Question: From what I have I'm needing totals for the year:

I used following query;
'''
SELECT
strftime('%Y', Timestamp) AS year,
substr('JanFebMarAprMayJunJulAugSepOctNovDec', 1 + 3*strftime('%m', Timestamp), -3) AS month,
SUM(snowDepth) AS depth
FROM DiaryData
GROUP BY year, month
ORDER BY year DESC
'''
I have following columns :
'''
Timestamp | entry | snowFalling | snowLying | snowDepth
'''
in a 'dataDiary' table. I need to get the total 'snowDepth' for each year, not just for each month. My code uses the query I already have and puts result in an HTML table:
'''
while ($row = $result->fetch(PDO::FETCH_ASSOC)) { //fetch the query and put into array(s)
$year = $row['year'];
$month = $row['month'];
$years[$year][$month][] = $row;
//print_r($something); -- used for debugging --
}
$totalSQLtime = (microtime(true) - $startSQLtime); // ends time for time it took to get query result(s)
$monthx = array('Jan', 'Feb', 'Mar', 'Apr', 'May',
'Jun', 'Jul', 'Aug', 'Sep', 'Oct', 'Nov', 'Dec');
foreach ($years as $year => $months) {
echo "<tr><td>" . $year . "</td>";
foreach ($monthx as $month) {
if (isset($months[$month])) {
foreach ($months[$month] as $item) {
if ($item['month'] === 'Jan') {
echo "<td>" . $item['depth'] . "</td>";
}
if ($item['month'] === 'Feb') {
echo "<td>" . $item['depth'] . "</td>";
}
if ($item['month'] === 'Mar') {
echo "<td>" . $item['depth'] . "</td>";
}
if ($item['month'] === 'Apr') {
echo "<td>" . $item['depth'] . "</td>";
}
if ($item['month'] === 'May') {
echo "<td>" . $item['depth'] . "</td>";
}
if ($item['month'] === 'Jun') {
echo "<td>" . $item['depth'] . "</td>";
}if ($item['month'] === 'Jul') {
echo "<td>" . $item['depth'] . "</td>";
}
if ($item['month'] === 'Aug') {
echo "<td>" . $item['depth'] . "</td>";
}
if ($item['month'] === 'Sep') {
echo "<td>" . $item['depth'] . "</td>";
}
if ($item['month'] === 'Oct') {
echo "<td>" . $item['depth'] . "</td>";
}
if ($item['month'] === 'Nov') {
echo "<td>" . $item['depth'] . "</td>";
}
if ($item['month'] === 'Dec') {
echo "<td>" . $item['depth'] . "</td>";
}
}
} else {echo "<td>" . $item['month'] = '0' . "</td>";}
}
echo '</tr>';
}
'''
Below code causes error:
> Fatal error: Uncaught TypeError: Unsupported operand types: int +
array
'''
while ($row = $result->fetch(PDO::FETCH_ASSOC)) { //fetch the query and put into array(s)
$year = $row['year'];
$month = $row['month'];
$years[$year][$month][] = $row;
//print_r($something); -- used for debugging --
}
$totalSQLtime = (microtime(true) - $startSQLtime); // ends time for time it took to get query result(s)
$monthx = array('Jan', 'Feb', 'Mar', 'Apr', 'May', 'Jun', 'Jul', 'Aug', 'Sep', 'Oct', 'Nov', 'Dec');
foreach ($years as $year => $months) {
echo "<tr><td>" . $year . "</td>";
foreach ($monthx as $month) {
if (isset($months[$month])) {
foreach ($months[$month] as $item) {
echo "<td>" . $item['depth'] . "</td>";
}
} else {echo "<td>" . $item['month'] = '0' . "</td>";}
}
//var_dump("thisMonthCount");
//echo '<pre>' . print_r($total, true) . '</pre>';
foreach ($years as $year => $months) { // <-------- This is the part that's giving me difficulties ------------>
$total = 0;
foreach ($monthx as $monthShort) {
$thisMonthCount = $months[$monthShort] ?? 0; // Trying to sum each monthly snow amount for a yearly
$total += (int) $thisMonthCount; // total and hav it placed in the proper row.
echo "<td>" . $thisMonthCount . "</td>", PHP_EOL;
}
echo "<td>" . $total . "</td>";
} // <-------------------------------------------- End of the part that's giving me difficulties ----------------->
var_dump($total);
echo '</tr>';
}
// end of the code for displaying results in html table
echo '</tbody>';
echo '</table>';
echo '</div>';
?>
<!-- query time result displayed below the data table -->
<p style="font-size:0.9em; padding: 10px 0 0 0;">
<?php
echo 'Queries took: ' . number_format($totalSQLtime, 6) . ' secs<br>' . PHP_EOL;
//End of page execution timer
$totaltime = (microtime(true) - $starttime);
echo 'Total gen time: ' . number_format($totaltime, 6) . ' secs'; ?>
</p>
'''
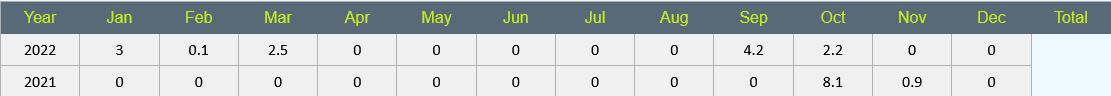
Answer: You can just keep track of the total per year. The below code also includes the null coalescing operator '??' to see if the source array has an item, and falls back to '0' if it doesn't.
'''
$data = [
2022 => [
'Jan' => 1,
'Mar' => 2,
]
];
$allMonths = ['Jan', 'Feb', 'Mar', 'Apr', 'May', 'Jun', 'Jul', 'Aug', 'Sep', 'Oct', 'Nov', 'Dec'];
foreach($data as $year => $months) {
$total = 0;
foreach($allMonths as $monthShort) {
$thisMonthCount = $months[$monthShort] ?? 0;
$total += $thisMonthCount;
echo $thisMonthCount, PHP_EOL;
}
echo 'Total:' . $total;
}
'''
Output:
'''
1
0
2
0
0
0
0
0
0
0
0
0
Total:3
'''
Demo here: <URL>